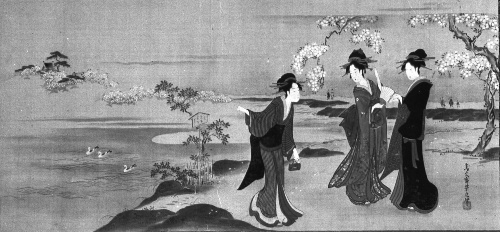
Artist: Chōbunsai Eishi
Artist bio: Japanese, 1756–1829
Date: late 18th–19th century
Object type: Hanging scroll
Classification: Paintings
Medium: Hanging scroll; ink and color on silk
Culture: Japan
Period: Edo period (1615–1868)
Dimensions: 12 5/8 x 27 5/8 in. (32.1 x 70.2 cm)
Department: Asian Art
Credit line: The Howard Mansfield Collection, Purchase, Rogers Fund, 1936
Accession year: 1936
Repository: Metropolitan Museum of Art, New York, NY
Tags: Ducks|Women|Trees